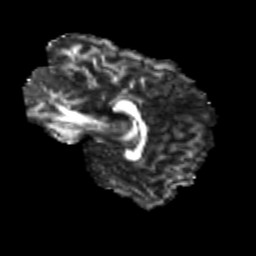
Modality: FA
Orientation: sagittal
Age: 26
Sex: female
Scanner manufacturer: siemens
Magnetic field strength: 3 T
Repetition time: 3.5 s
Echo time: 0.113 s